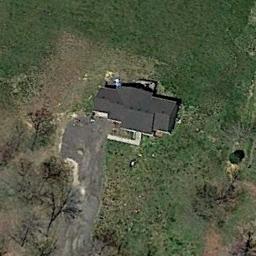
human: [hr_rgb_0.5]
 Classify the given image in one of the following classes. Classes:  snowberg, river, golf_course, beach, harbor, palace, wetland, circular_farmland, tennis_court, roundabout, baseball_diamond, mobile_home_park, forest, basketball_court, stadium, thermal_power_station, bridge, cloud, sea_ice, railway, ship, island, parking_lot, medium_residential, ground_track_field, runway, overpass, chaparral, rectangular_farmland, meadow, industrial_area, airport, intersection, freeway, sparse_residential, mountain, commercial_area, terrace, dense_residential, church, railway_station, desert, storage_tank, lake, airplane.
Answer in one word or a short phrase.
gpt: sparse_residential